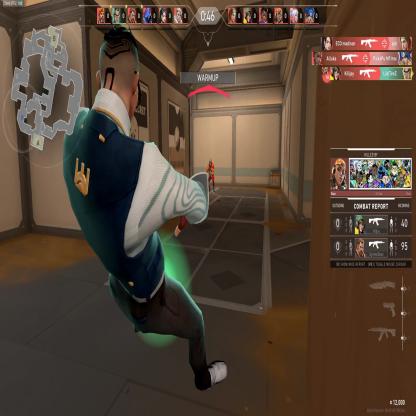
Label: enemy